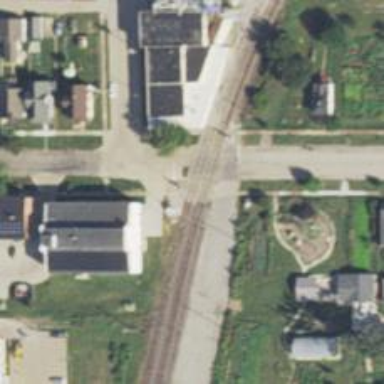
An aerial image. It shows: Crossing for the railway.